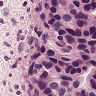
Metastatic tissue present: yes